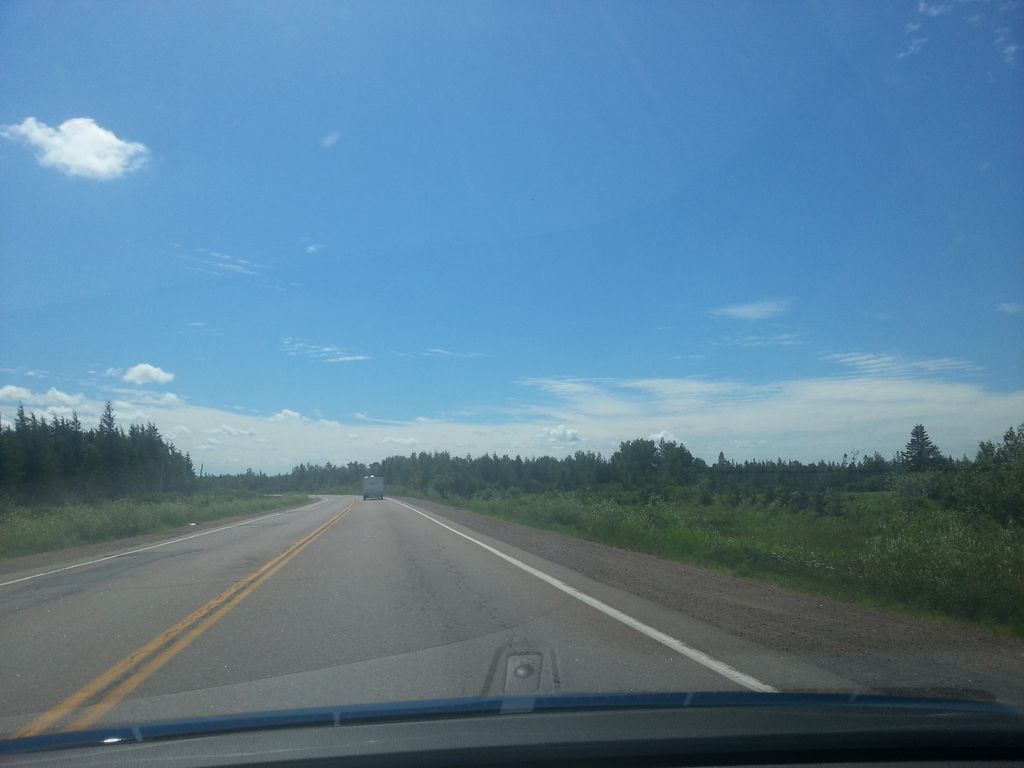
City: charlottetown